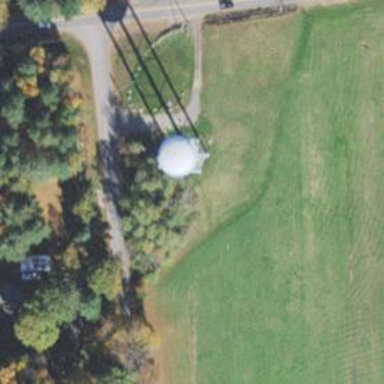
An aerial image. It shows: Water tower that is man-made.